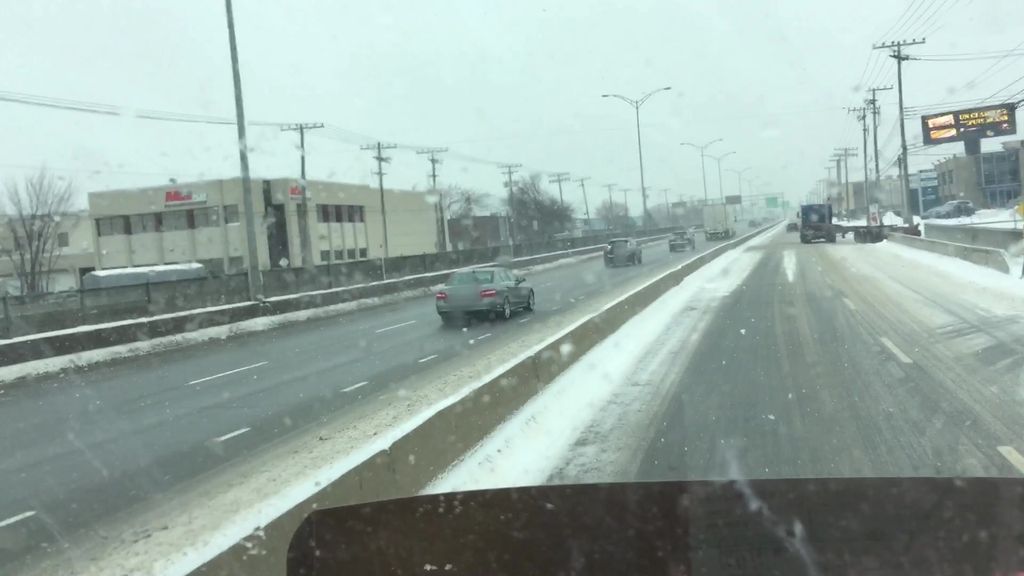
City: montreal